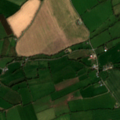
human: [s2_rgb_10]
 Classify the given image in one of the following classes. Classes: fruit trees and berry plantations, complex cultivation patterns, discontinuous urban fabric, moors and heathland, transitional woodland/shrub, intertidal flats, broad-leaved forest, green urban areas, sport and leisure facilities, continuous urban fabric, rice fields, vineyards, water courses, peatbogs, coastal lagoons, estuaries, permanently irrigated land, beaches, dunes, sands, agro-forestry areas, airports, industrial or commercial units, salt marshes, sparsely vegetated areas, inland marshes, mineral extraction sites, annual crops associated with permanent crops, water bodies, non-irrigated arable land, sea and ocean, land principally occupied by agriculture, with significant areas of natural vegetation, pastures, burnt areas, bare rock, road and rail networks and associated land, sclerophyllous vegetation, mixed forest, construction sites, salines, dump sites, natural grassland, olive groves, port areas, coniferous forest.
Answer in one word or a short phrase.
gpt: non-irrigated arable land, pastures, land principally occupied by agriculture, with significant areas of natural vegetation